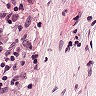
Metastatic tissue present: no